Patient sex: M
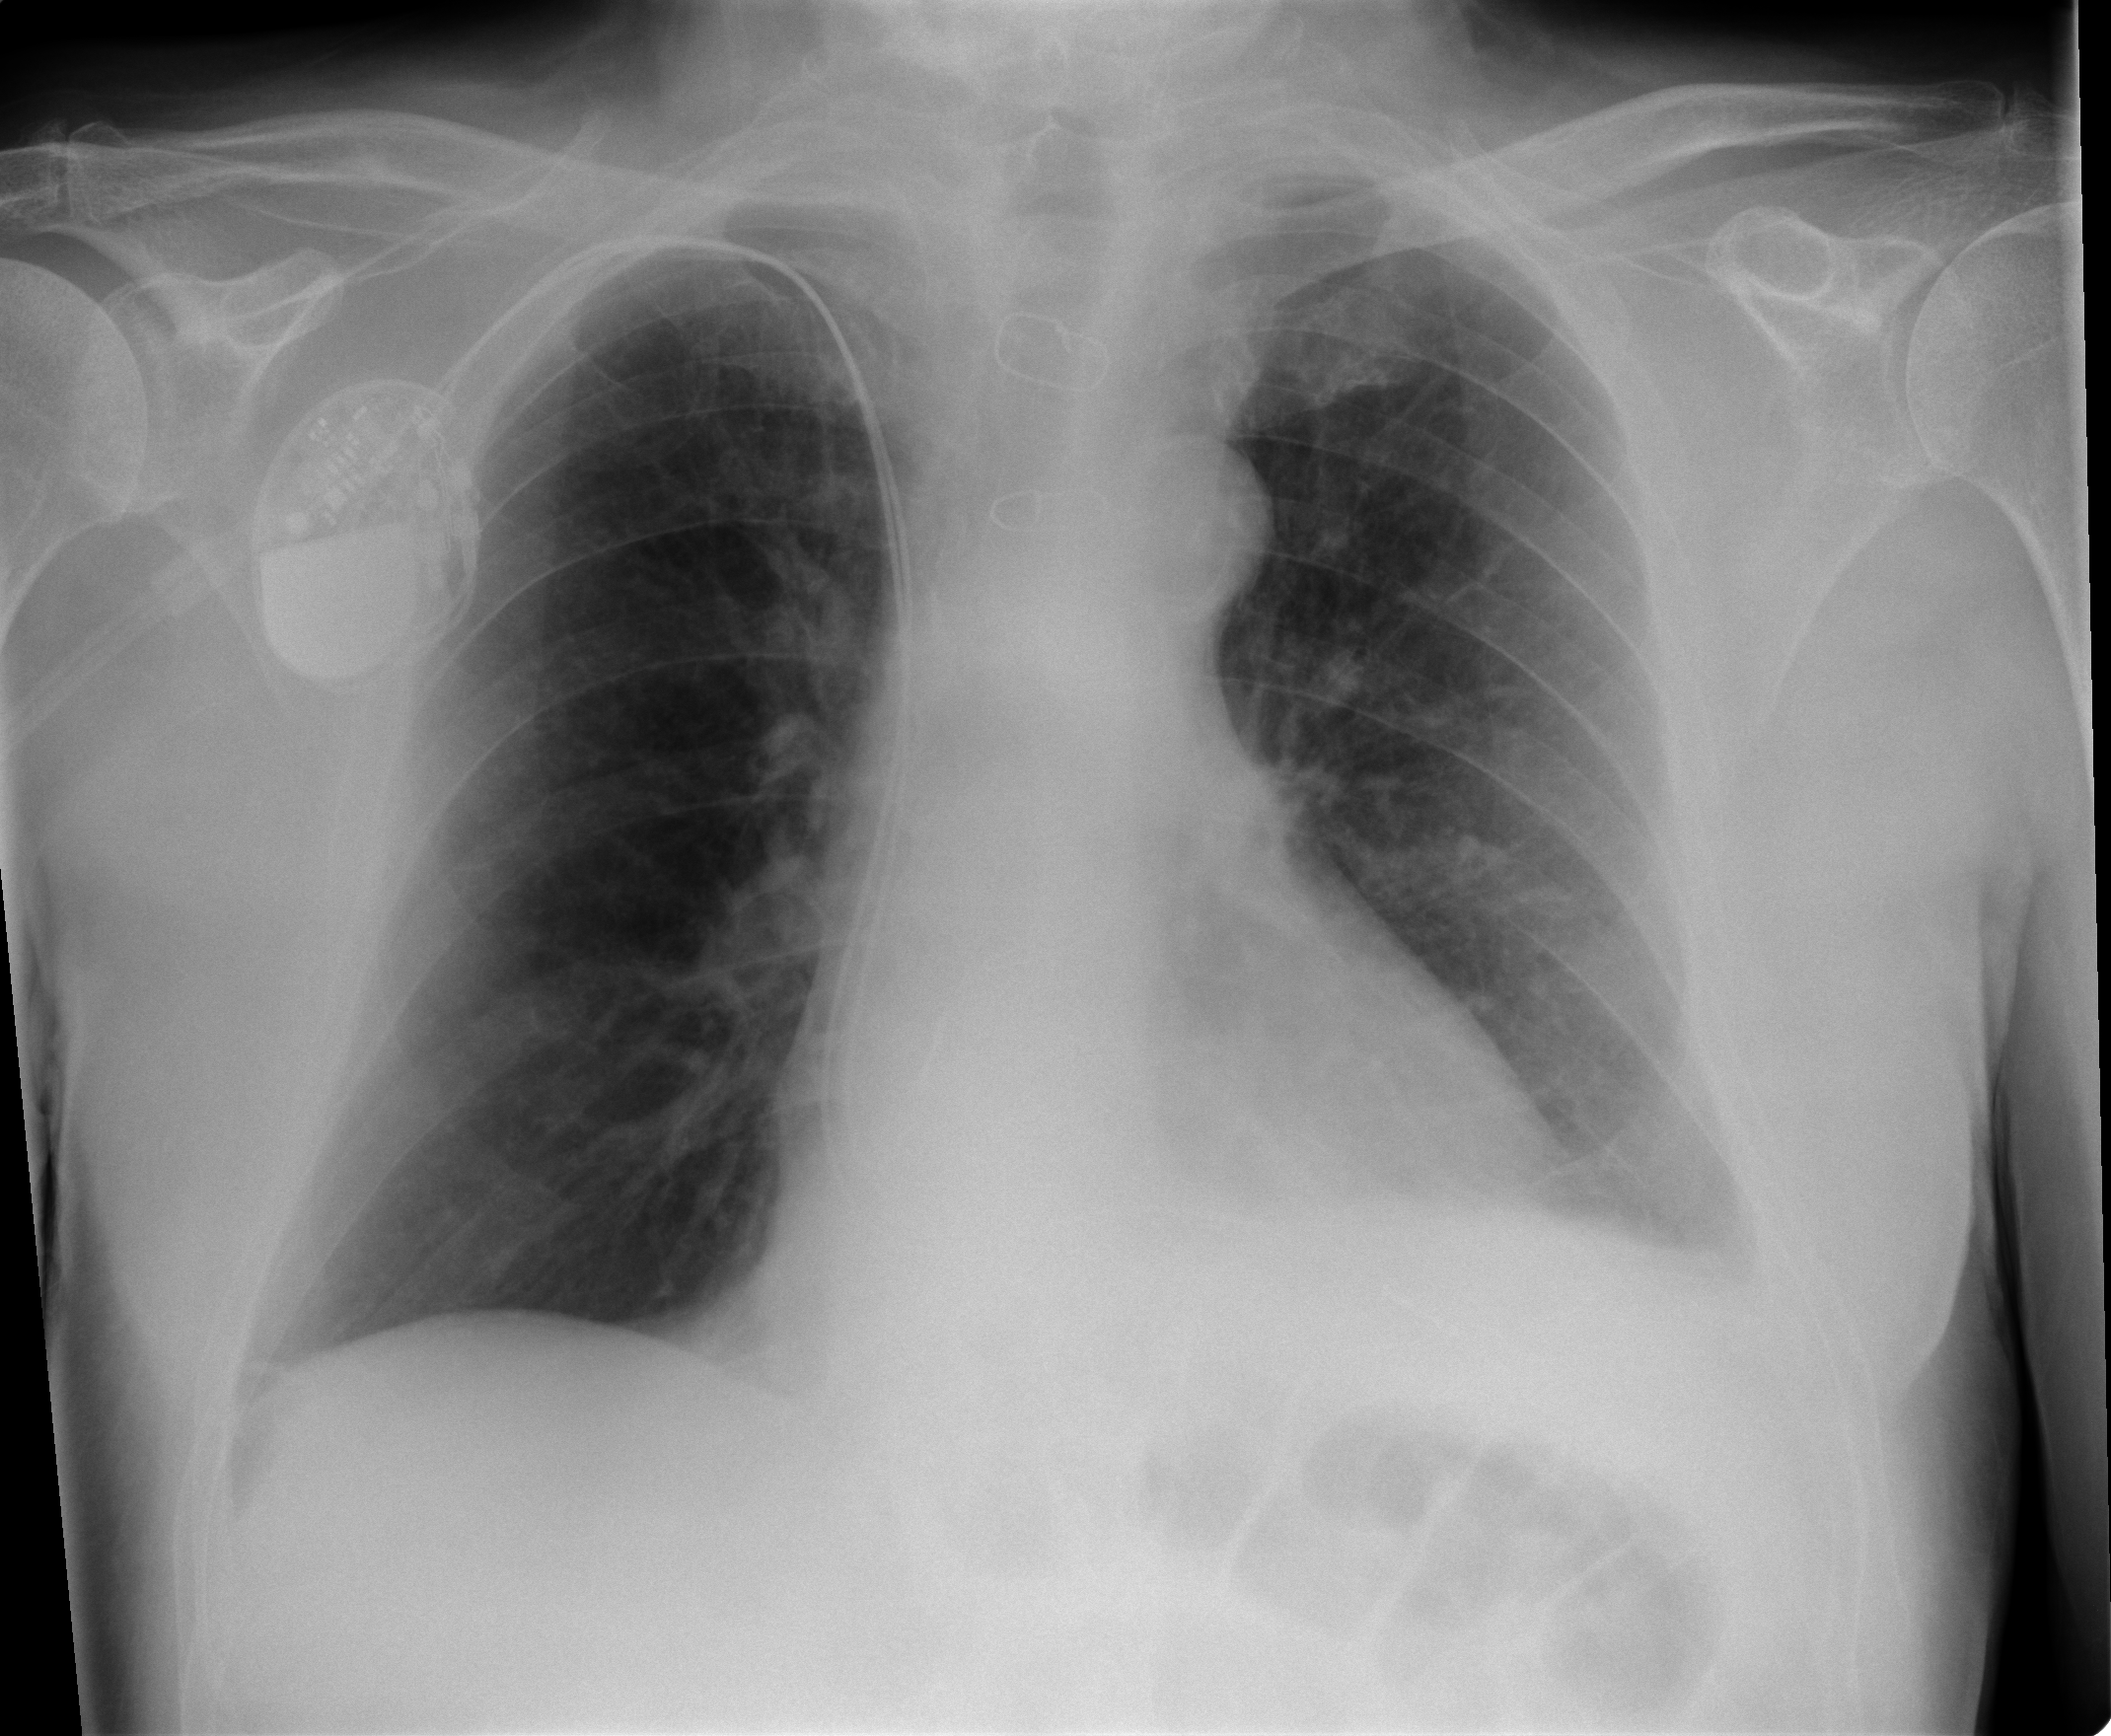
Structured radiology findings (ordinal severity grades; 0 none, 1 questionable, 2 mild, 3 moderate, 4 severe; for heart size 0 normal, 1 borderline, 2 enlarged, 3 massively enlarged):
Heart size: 1
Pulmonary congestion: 1
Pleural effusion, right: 1
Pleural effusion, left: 1
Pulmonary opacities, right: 0
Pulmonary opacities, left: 0
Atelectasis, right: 1
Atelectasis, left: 2